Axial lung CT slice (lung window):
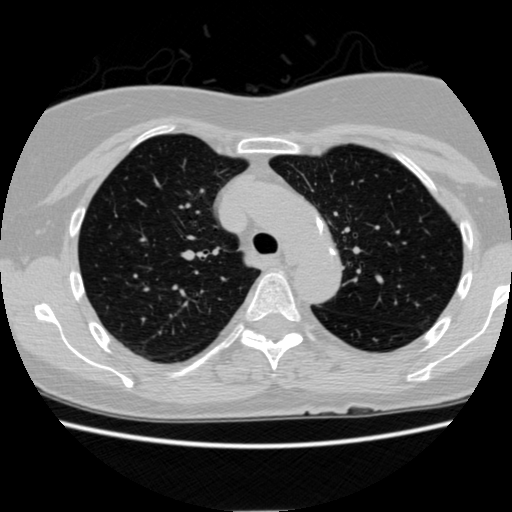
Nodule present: no